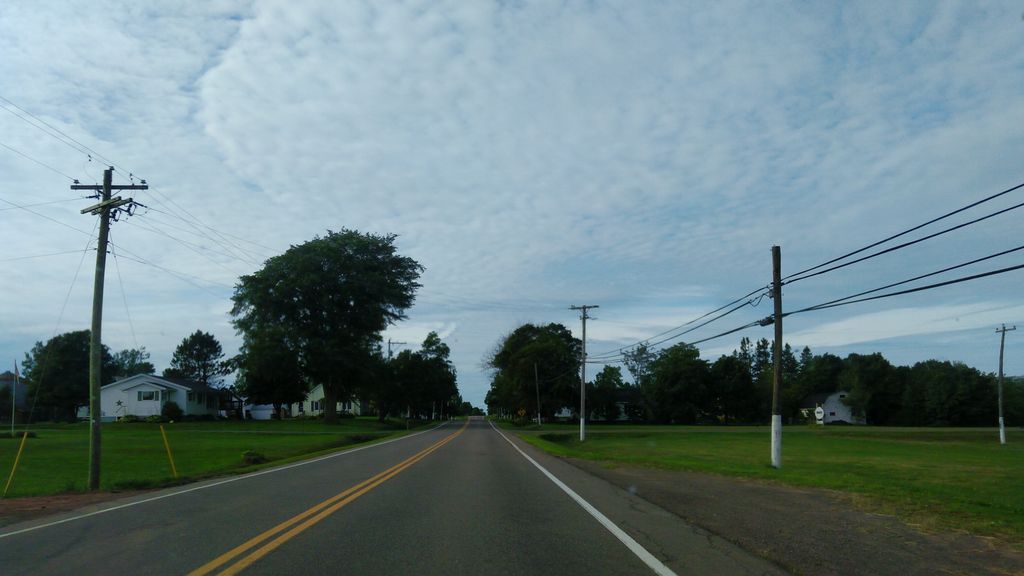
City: charlottetown